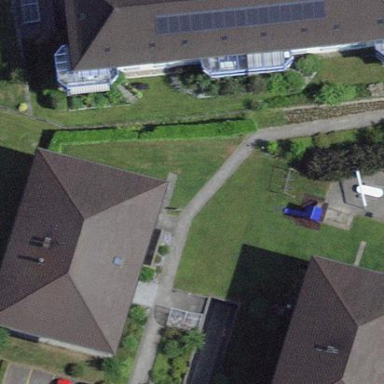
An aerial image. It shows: Hipped roof apartment building.